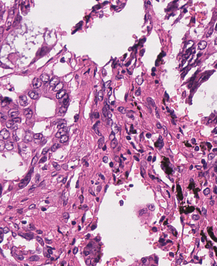
Tumor epithelial tissue: yes
Tumor-associated stroma tissue: yes
Normal tissue: no